Говорят, что в архиве Снеллиуса нашли оптическую схему, на которой были линза, предмет и его изображение. От времени чернила высохли, и остался только предмет на масштабной сетке (см. рисунок).  Из текста следует, что предмет и изображение были одинаковых размеров и формы, а главная оптическая ось была параллельна некоторым линиям масштабной сетки.
Восстановите оптическую схему (изображение, линзу, фокусы).
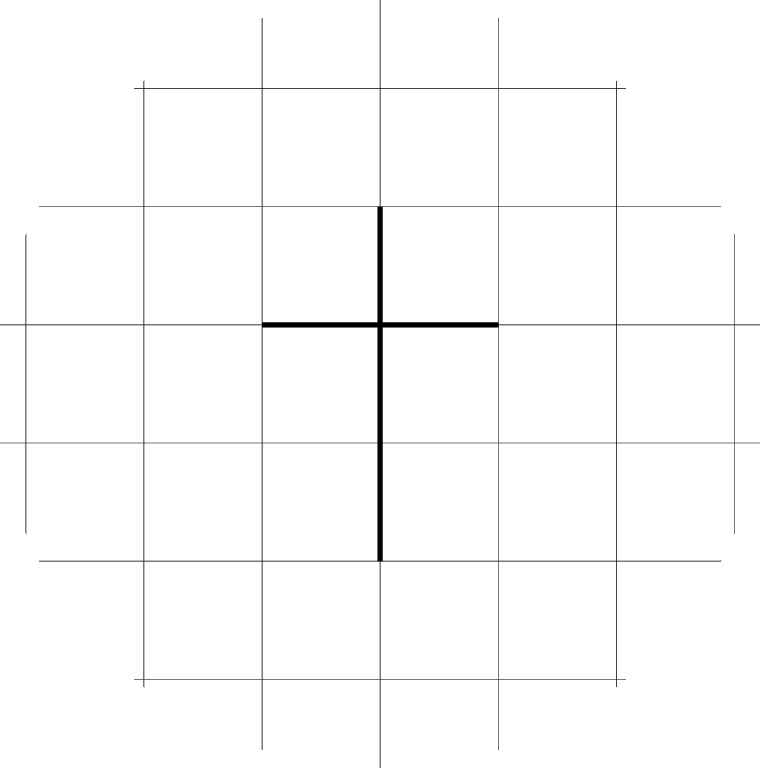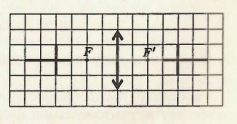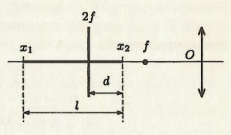
Решение: Один из отрезков предмета перпендикулярен главной оптической оси линзы, поэтому его изображение тоже перпендикулярно ей. Чтобы поперечное увеличение этого отрезка было единичным , он должен находиться на расстоянии $2 f$ от линзы, причем $f>0$. Второй отрезок и его изображение параллельны главной оптической оси, а это возможно, лишь если они лежат на ней. Пусть $l$ — длина отрезка креста вдоль главной оптической оси, $x_{1}$, $x_{2}$ — координаты его концов, $d$ — длина части отрезка между $2 f$ и $x_{2}$ (см. рисунок ниже), $a$ — размер клетки.  В зависимости от ориентации креста относительно линзы возможны три значения отношения $\alpha=\frac{d}{l}$, а именно $\alpha_{1}=\frac{1}{3}$, $\alpha_{2}=\frac{2}{3}$, $\alpha_{3}=\frac{1}{2}$. Условие равенства длин отрезка креста вдоль оси и его изображения: $$ l=\frac{x_{2} f}{x_{2}-f}-\frac{x_{1} f}{x_{1}-f}, $$ или после преобразований: $$ l x_{1} x_{2}+l f^{2}-l f\left(x_{1}+x_{2}\right)=\left(x_{1}-x_{2}\right) f^{2} . $$ Подставив сюда $x_{1}=x_{2}+l$, получим $$ x_{2}\left(x_{2}+l\right)-f\left(2 x_{2}+l\right)=0 . $$ Теперь подставим $x_{2}=2 f-\alpha l$, тогда: $$ \begin{gathered} \alpha^{2} l-2 \alpha f+f-\alpha l=0, \\ f=\frac{\alpha(1-\alpha) l}{1-2 \alpha} . \end{gathered} $$ Поскольку $f>0$, то $\alpha=\frac{1}{3}$ $($для других $\alpha$ величина $f<0)$, чему соответствует $l=3 d$. Отсюда $f=2 d$, после чего легко восстанавливается вся оптическая схема (см. рисунок в ответе).
Темы:
T, Оптика, Геометрическая оптика, Тонкая линза, Архивы Снеллиуса, Всероссийские, Линзы